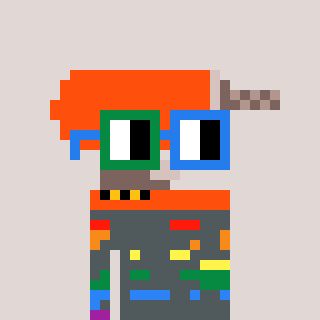
a pixel art character with square green and blue glasses, a drill-shaped head and a magenta-colored body on a warm background